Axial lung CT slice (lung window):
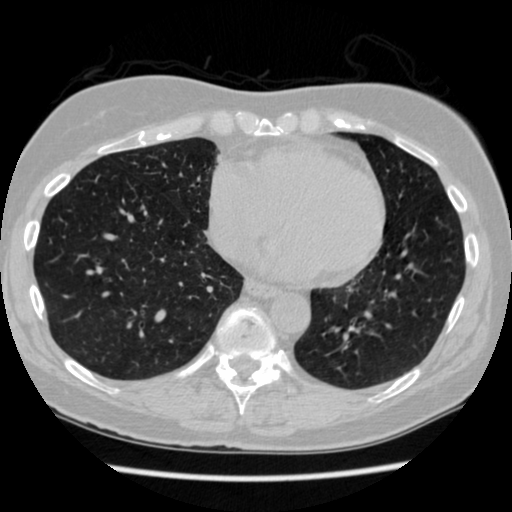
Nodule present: no